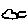
Label: cloud